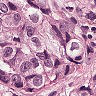
Metastatic tissue present: yes